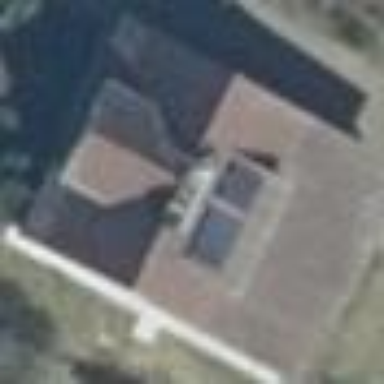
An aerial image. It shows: Detached building.